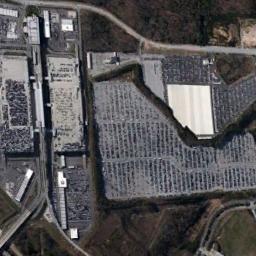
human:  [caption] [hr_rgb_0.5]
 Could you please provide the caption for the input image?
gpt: Several buildings of different shapes are next to the parking lot .

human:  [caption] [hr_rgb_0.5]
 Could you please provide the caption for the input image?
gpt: The parking lot is full of cars next to some trees .

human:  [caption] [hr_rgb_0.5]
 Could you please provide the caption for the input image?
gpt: Three rows of cars were parked in the parking lot .

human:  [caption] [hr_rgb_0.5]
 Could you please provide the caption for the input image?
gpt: The parking lot with lots of cars arranged neatly in lines is surrounded by green areas .

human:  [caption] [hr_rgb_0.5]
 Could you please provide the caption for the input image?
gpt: There are some brown trees beside the parking lots with hundreds of cars .